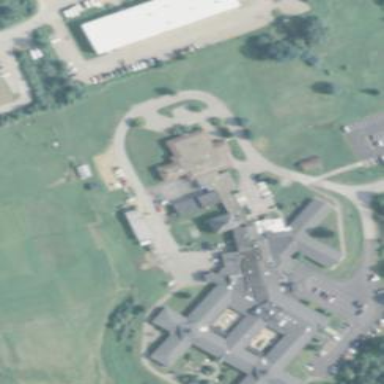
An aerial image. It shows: Nursing home.